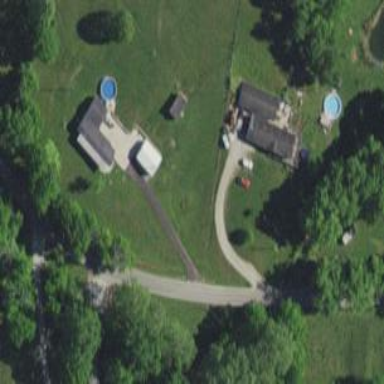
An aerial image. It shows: Driveway.